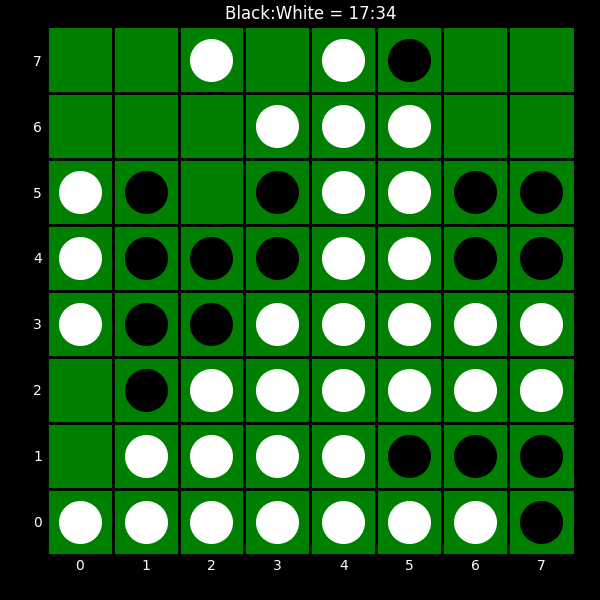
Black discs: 17
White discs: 34